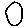
Label: circle